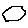
Label: hexagon